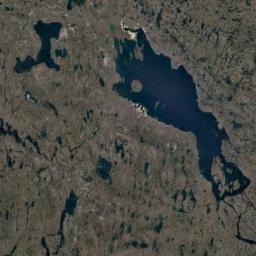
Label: wetland